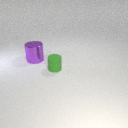
large purple metal cylinder to the left of small green rubber cylinder